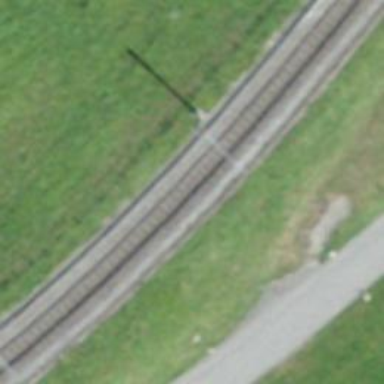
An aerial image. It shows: Narrow-gauge railway track with electrified contact line. The railway has one track.